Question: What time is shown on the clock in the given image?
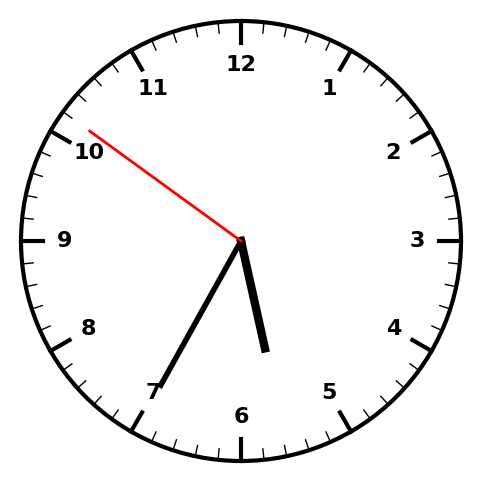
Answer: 05:34:51